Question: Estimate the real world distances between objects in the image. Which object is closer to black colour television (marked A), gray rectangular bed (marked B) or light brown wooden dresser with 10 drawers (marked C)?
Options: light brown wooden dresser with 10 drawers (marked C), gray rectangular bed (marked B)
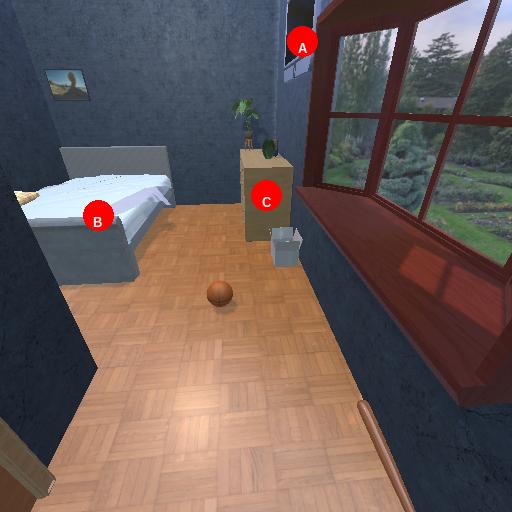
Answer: light brown wooden dresser with 10 drawers (marked C)